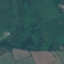
Label: Pasture